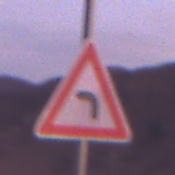
Verkehrszeichen: KurveLinks
Umgebung: Outdoor, Nature
Tageszeit: Dawn
Wetter: PartlyCloudy
Licht: Natural
Jahreszeit: NotSpecified
Kontrast: MediumContrast